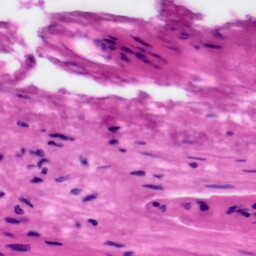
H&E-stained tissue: Tonsil